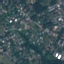
Land use / land cover class: Residential